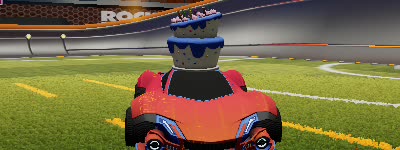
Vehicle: werewolf